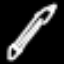
Label: pencil